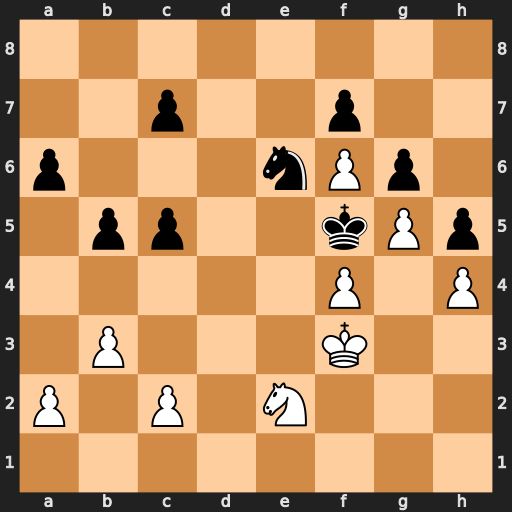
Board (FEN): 8/2p2p2/p3nPp1/1pp2kPp/5P1P/1P3K2/P1P1N3/8
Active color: w
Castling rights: -
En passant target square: -
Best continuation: Ng3#